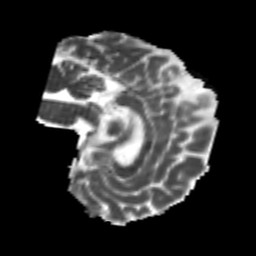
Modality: MD
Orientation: sagittal
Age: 24
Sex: male
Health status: healthy
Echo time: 0.074 s